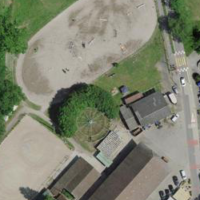
EUNIS habitat code: 53
Species observed at this site:
Buteo buteo